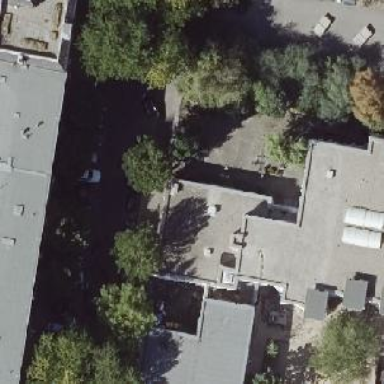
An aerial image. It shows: Kindergarten building.